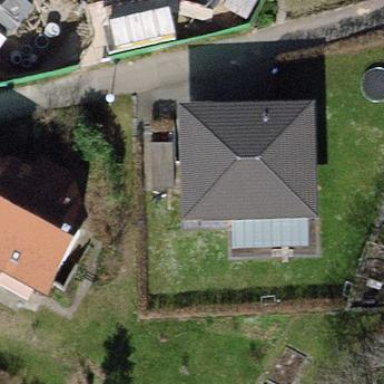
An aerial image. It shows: Detached building with gabled roof.